Question: I made my second program in Python. It's a program that calculates the roots of a quadratic equation. I think it's cool and I want to let my friends use it without having to let them install python.
I heard about Pyinstaller from a friend and I tried this method out: first I typed 'pip install pyinstaller' in cmd. Then I changed directory to the folder that contains the file that I want to share with my friends (it's called 'vkv.py'). Then I entered this command: 'pyinstaller vkv.py' but I got this error: 'Indexerror: tuple index out of range'. Apparently the problem was that I have Python 3.6.0 and Pyinstaller only works with versions up to Python 3.5.
So I had to try another method. Yesterday, I tried cx_Freeze and some other method that I forgot, but both of them failed. Cx_Freeze failed due to me having Python 3.6.0 (same as Pyinstaller) and I don't remember what went wrong with the other method.
My friend (who told me about Pyinstaller) told me to use virtualenv, so I looked up a tutorial on the matter. Looks like I needed to make a virtual environment where I use Python 3.5. So these are the commands that I typed in cmd:
1. pip install virtualenv
2. mkdir Environments
3. cd environments
4. virtualenv -p C:\Users\hp\AppData\Local\Programs\Python\Python35\python.exe py35_env
5. C:\Users\hp\Environments\py35_env\Scripts\activate
Now that the environment has been made and activated, I installed Pyinstaller in this environment, with 'pip install pyinstaller'. Then I changed directory to: 'C:\Users\hp\Desktop\Code\Python testing' (which is where the vkv.py file is located at). Then I typed: 'pyinstaller vkv.py', but now I got a whole bunch of lines, with an error on the last line: 'ImportError: DLL load failed: %1 is not a valid Win32 application.'. Here is a screenshot of it:
Being the curious person that I am, I wanted to know what would happen if I opened another cmd window and tried Pyinstaller again without the environment (so I basically tried the very first method again, listed above). It is strange that I got the same "ImportError" and not the "IndexError" from before.
So now my questions are (ranked from more important to less important):
1. what can I do to let my friends run the Python file without having to install Python?
2. What does this ImportError mean and how can I fix it?
3. What happened there with the last time that I tried pyinstaller vkv.py in cmd outside of the environment? Why did it give me an ImportError and not the IndexError, which is what I got when I first tried to run this command?
Sorry to make this a long post, but I like to give a lot of information because I'm afraid that I might leave something important out.
Thanks in advance for any kind of help!
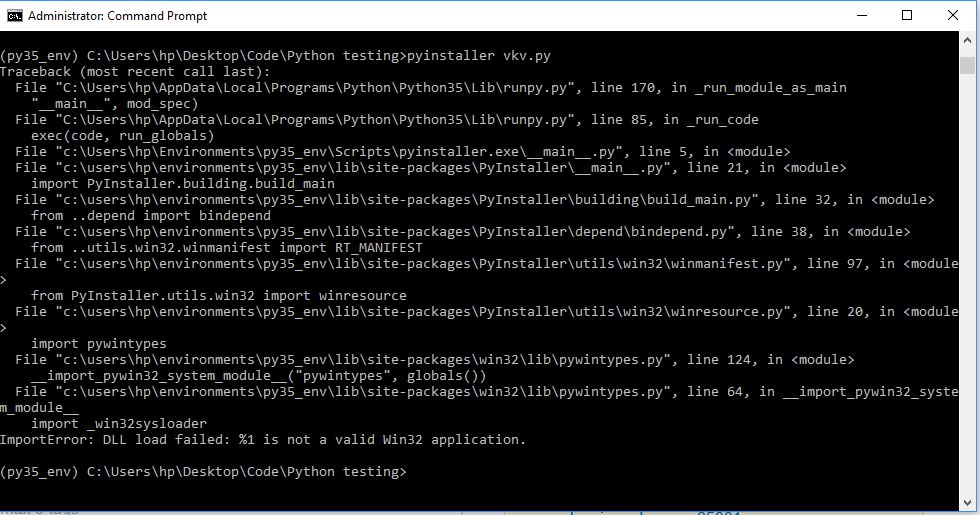
Answer: As you want to use Python 3.6, you can't use Pyinstaller, py2exe, cx_Freeze or others. However, there is a tool called <URL> and it's compatible with Python 3.6. It can be installed with pip: 'pip install transcrypt', and converts Python code into JavaScript. To use it open the console and type 'transcrypt vkv.py'.
It automatically generates a folder, '__javascript__', and files on it. When transcript ends, you are ready to use it with html.
(Assuming the .html is in the same directory as the .py and the folder)
'''
<html>
<head>
<title>Example</title>
</head>
<body>
<script src="./__javascript__/vkv.min.js"></script>
</body>
</html>
'''
You can use the html as an executable (depending on your program, <URL> by running it with your browser.